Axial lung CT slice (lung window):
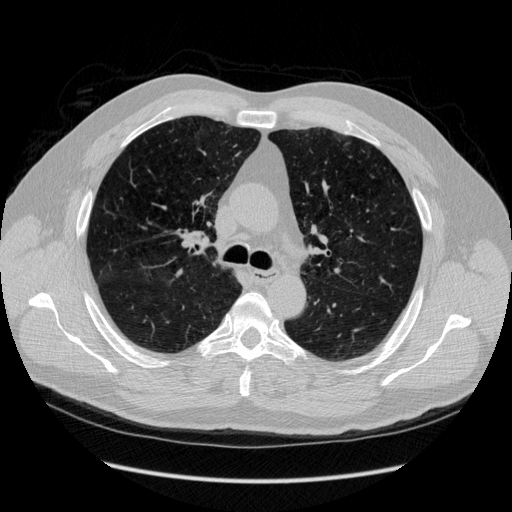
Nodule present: no